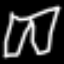
Label: pants